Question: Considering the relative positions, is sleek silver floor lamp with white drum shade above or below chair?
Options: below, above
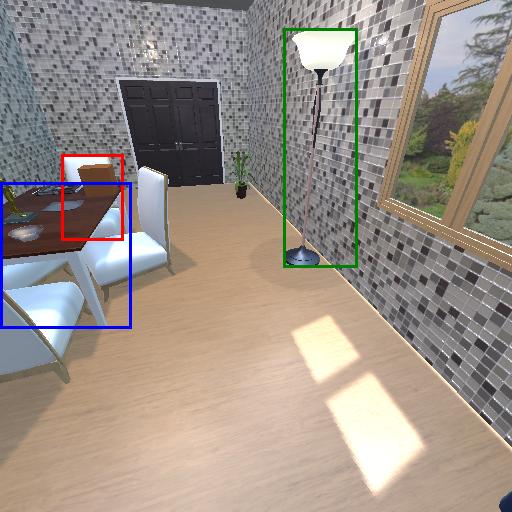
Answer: below